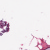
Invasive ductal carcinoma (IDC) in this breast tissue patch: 0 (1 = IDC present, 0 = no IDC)